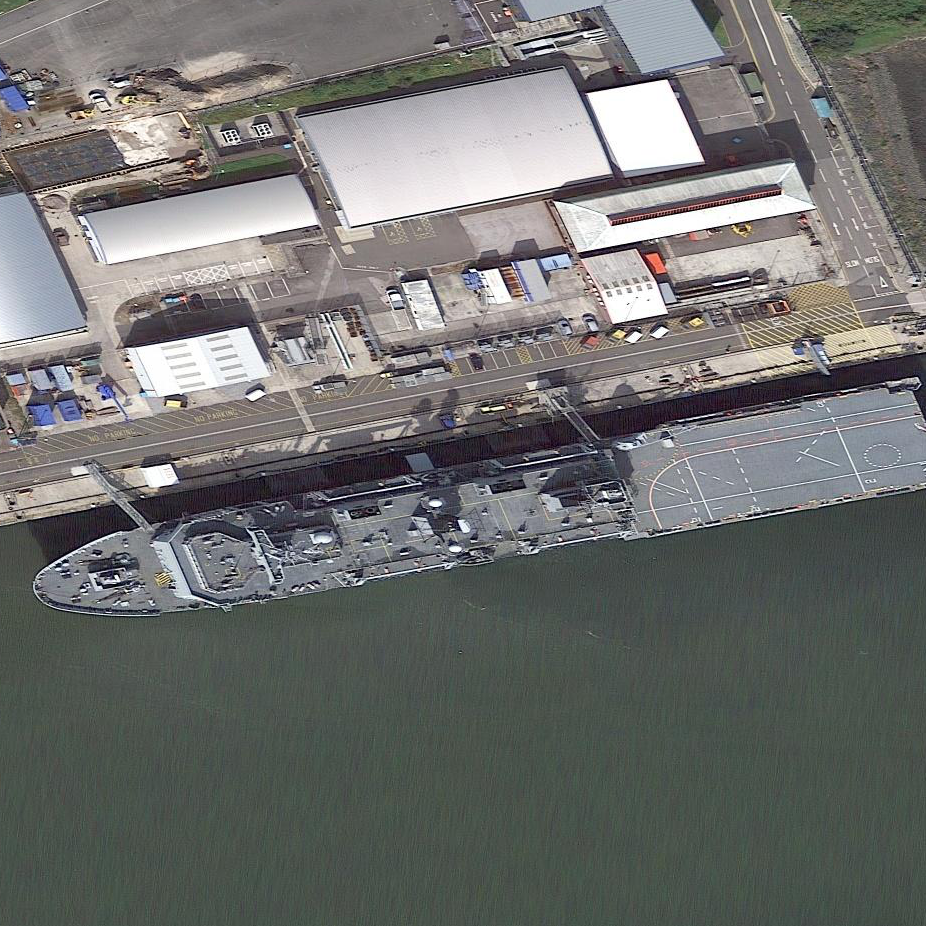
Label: combat